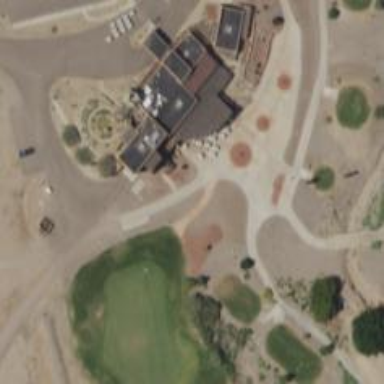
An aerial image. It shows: Path designated for golf carts.